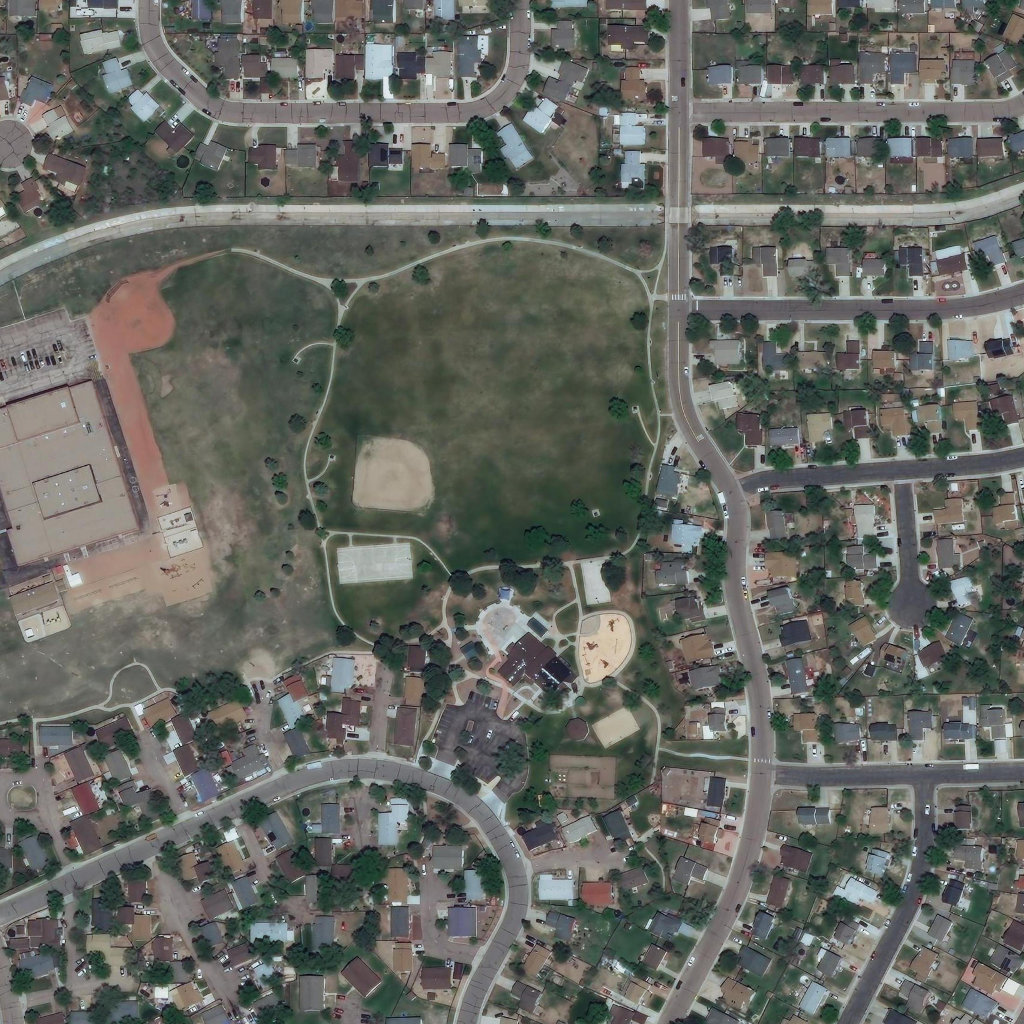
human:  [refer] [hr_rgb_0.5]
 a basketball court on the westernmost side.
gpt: <box>[[32, 53, 40, 57, 0]]</box>